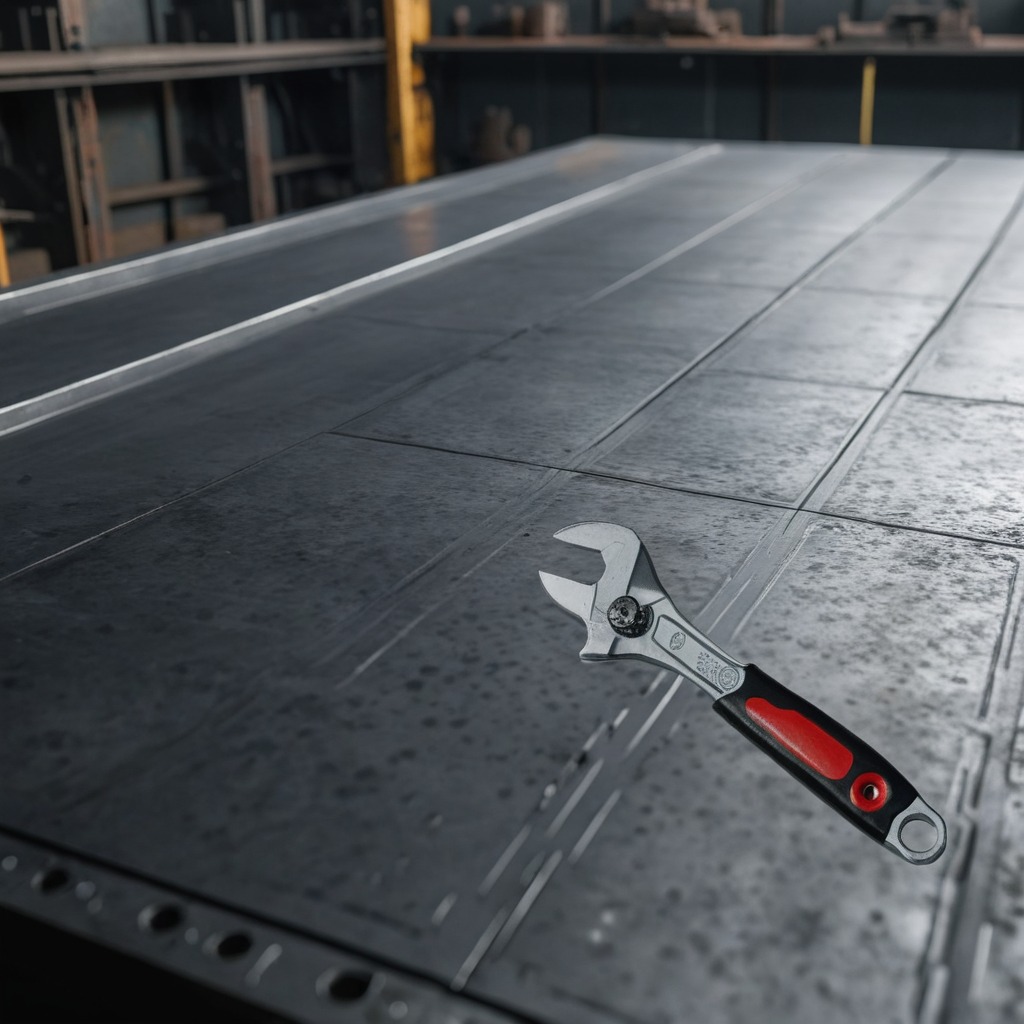
An wrench is lying on a cold steel table in a mining workshop.